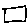
Label: square